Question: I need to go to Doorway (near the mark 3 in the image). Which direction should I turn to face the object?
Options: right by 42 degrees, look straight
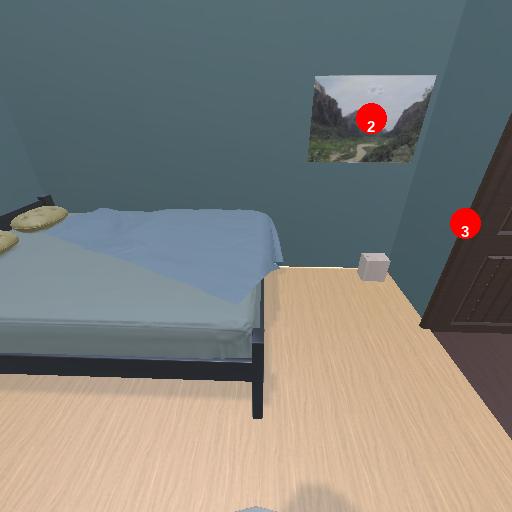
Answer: right by 42 degrees